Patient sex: M
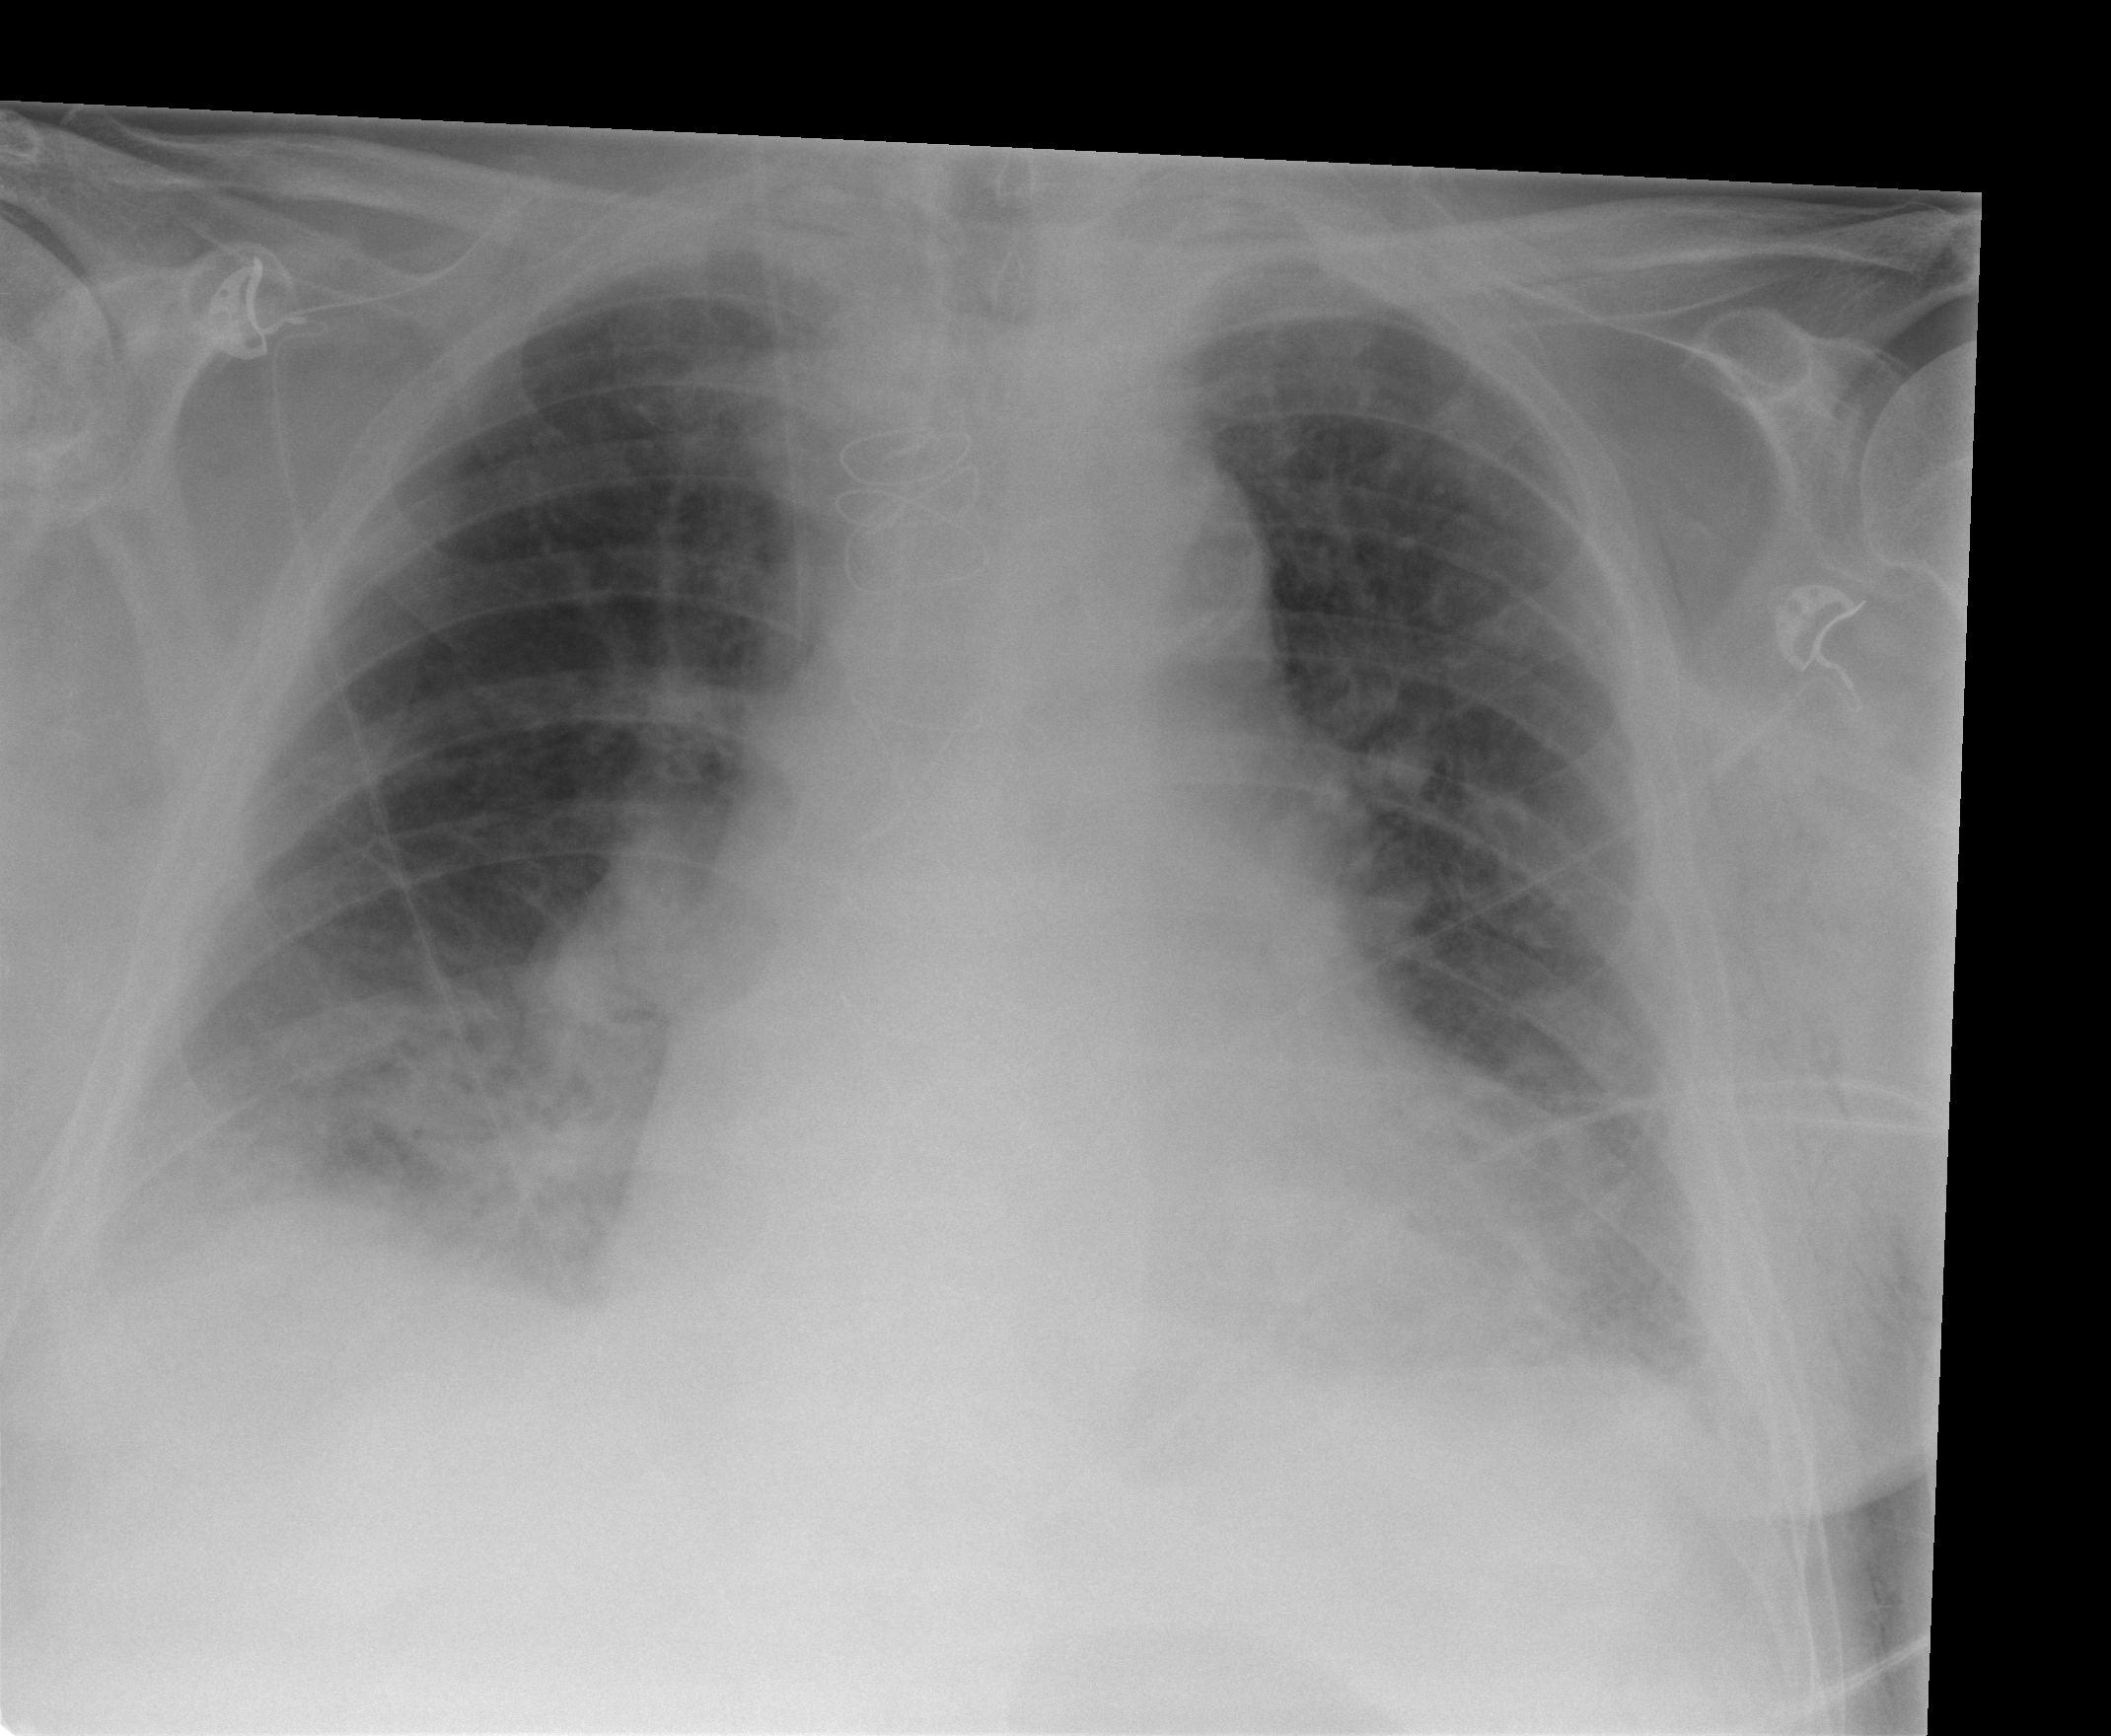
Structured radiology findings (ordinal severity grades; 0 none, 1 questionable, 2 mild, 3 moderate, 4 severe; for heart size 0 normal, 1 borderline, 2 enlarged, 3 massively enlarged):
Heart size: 1
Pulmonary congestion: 2
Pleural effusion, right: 0
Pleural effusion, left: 2
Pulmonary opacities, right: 3
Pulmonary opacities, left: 3
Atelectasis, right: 2
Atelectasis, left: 2